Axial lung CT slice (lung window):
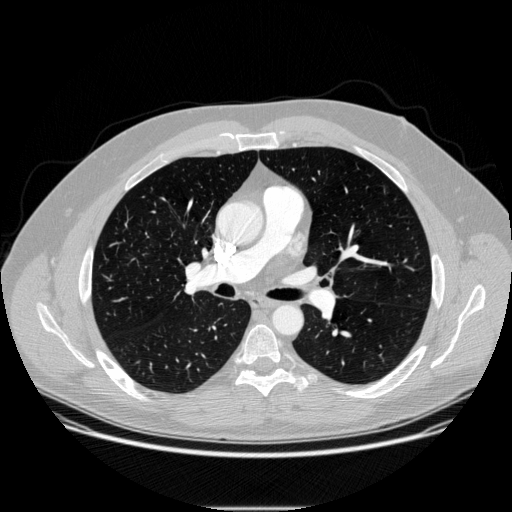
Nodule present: no